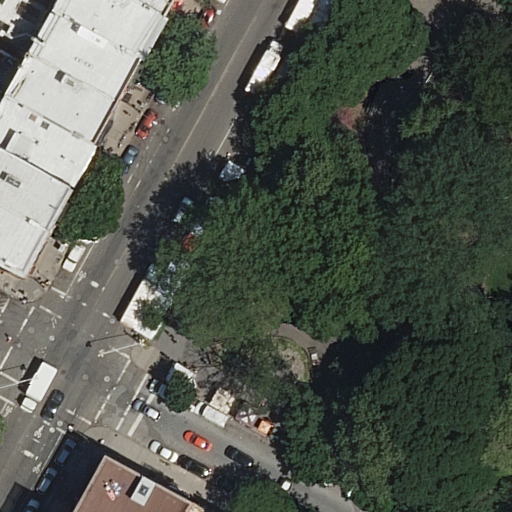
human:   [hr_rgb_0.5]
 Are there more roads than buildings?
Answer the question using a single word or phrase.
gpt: yes

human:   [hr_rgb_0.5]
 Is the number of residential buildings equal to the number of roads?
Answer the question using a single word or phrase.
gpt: no

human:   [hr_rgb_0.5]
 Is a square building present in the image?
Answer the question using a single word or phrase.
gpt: no

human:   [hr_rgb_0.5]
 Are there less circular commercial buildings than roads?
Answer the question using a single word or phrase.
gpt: yes

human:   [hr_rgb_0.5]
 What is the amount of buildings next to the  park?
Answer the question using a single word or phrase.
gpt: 9

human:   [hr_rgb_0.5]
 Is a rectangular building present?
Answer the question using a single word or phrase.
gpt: yes

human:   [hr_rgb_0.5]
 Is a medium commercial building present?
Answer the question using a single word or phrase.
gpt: no

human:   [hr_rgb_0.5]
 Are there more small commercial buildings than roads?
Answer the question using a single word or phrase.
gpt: no

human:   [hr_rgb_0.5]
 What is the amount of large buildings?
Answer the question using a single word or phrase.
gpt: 0

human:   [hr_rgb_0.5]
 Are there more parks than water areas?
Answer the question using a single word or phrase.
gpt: yes

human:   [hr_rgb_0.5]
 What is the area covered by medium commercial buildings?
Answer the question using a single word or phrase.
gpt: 0m2

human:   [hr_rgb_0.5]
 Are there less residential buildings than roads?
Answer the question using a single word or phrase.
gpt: yes

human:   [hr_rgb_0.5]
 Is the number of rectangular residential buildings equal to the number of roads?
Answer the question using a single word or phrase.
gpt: no

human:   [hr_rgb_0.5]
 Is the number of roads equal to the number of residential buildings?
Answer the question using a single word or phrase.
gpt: no

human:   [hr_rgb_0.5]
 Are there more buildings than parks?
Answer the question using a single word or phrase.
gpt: yes

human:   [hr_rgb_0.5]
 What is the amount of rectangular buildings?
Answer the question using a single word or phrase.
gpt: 9

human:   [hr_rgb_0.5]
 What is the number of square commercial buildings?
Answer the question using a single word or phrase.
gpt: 0

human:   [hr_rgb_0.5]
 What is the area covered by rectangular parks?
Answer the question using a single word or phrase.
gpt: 5241m2

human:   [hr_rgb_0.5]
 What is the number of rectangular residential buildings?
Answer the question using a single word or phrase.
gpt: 9

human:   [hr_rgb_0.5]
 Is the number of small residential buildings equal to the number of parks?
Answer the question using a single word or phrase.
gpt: no

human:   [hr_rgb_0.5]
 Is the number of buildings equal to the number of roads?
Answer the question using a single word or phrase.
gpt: no

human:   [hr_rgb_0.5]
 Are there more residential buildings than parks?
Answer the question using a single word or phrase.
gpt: yes

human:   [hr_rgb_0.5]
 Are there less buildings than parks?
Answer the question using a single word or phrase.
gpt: no

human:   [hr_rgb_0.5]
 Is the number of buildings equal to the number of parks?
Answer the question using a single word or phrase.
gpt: no

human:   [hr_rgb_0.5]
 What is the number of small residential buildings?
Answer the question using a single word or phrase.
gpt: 3

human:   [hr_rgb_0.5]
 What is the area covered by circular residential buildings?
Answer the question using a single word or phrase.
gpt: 0m2

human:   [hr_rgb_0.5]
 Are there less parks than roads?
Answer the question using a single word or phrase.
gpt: yes

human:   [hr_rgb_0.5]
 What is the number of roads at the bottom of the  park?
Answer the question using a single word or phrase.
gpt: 11

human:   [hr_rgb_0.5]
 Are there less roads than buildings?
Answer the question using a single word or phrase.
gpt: no

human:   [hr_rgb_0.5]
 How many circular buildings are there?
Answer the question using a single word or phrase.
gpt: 0

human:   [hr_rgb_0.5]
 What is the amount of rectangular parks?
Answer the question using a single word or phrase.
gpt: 1

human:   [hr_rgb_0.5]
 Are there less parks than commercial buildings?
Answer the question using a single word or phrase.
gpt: no

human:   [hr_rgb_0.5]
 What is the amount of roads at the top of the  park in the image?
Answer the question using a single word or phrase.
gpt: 0

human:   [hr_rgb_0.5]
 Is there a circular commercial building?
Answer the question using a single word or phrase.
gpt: no

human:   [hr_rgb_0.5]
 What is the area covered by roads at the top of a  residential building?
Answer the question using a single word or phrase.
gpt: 0m2

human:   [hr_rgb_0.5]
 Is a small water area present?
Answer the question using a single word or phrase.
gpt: no